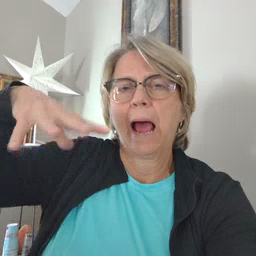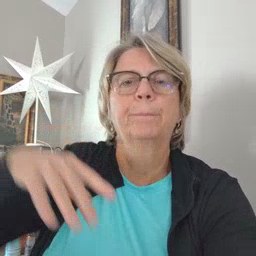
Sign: lamp